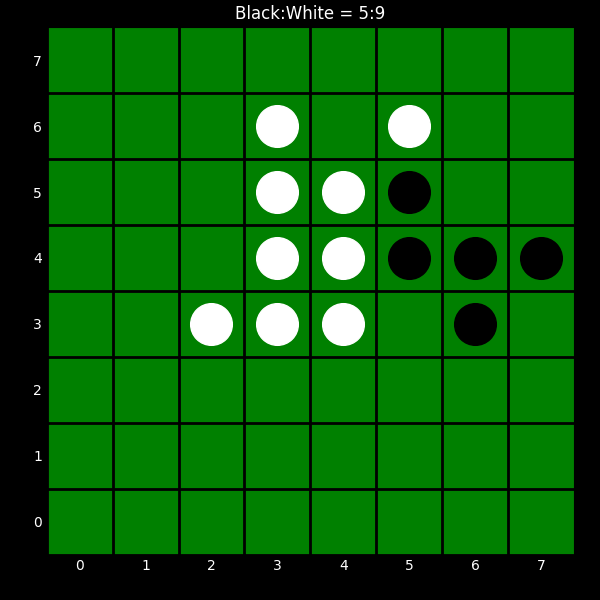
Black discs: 5
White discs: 9